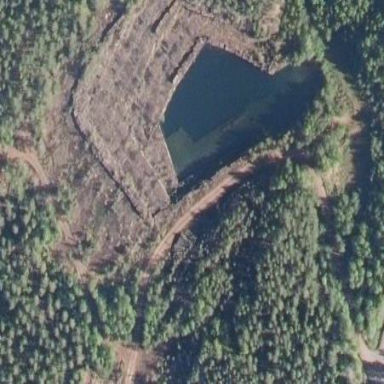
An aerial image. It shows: Reservoir.